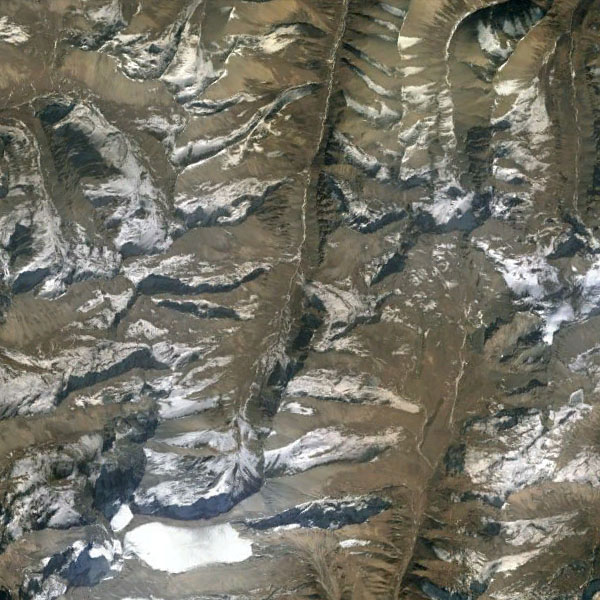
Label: Mountain